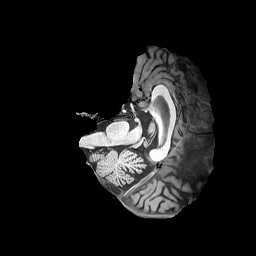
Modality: T1w
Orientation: axial
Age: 47
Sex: female
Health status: healthy